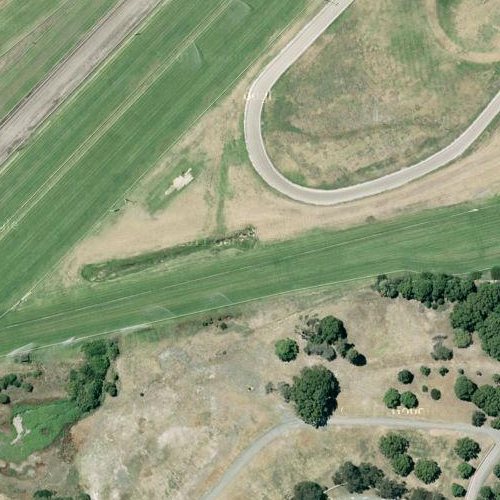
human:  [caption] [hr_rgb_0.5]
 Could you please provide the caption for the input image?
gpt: There are some white bunkers and green bushes on the meadow .

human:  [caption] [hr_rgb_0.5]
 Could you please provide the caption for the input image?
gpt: Some curved paths and green bushes are on the meadow .

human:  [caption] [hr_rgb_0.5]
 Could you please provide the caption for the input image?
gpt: A big meadow with some green bushes and white bunkers on it .

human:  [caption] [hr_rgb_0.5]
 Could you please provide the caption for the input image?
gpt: Some green bushes and white bunkers on the meadow .

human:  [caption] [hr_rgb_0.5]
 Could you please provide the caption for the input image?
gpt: A big meadow with some green bushes and white bunkers on it .